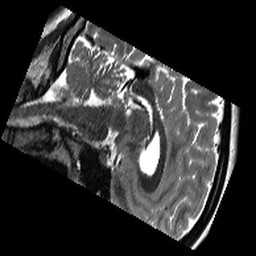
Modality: T2w
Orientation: sagittal